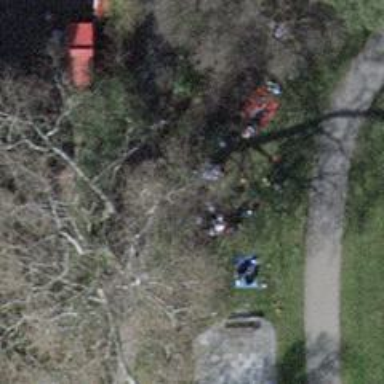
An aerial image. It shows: Picnic table located in leisure land area.